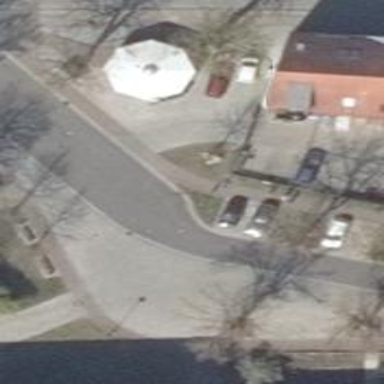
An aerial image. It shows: Residential road with asphalt surface. There are separate sidewalks on both sides of the road.